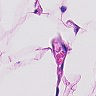
Metastatic tissue present: no